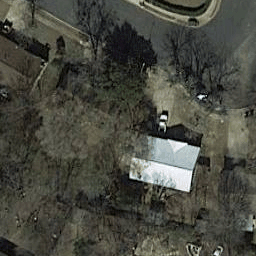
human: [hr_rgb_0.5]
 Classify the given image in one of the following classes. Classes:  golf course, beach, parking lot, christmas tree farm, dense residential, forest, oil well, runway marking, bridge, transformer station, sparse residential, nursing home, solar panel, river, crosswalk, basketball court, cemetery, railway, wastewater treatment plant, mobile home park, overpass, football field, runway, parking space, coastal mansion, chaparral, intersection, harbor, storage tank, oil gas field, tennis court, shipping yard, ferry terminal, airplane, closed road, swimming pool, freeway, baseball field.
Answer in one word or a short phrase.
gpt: sparse residential